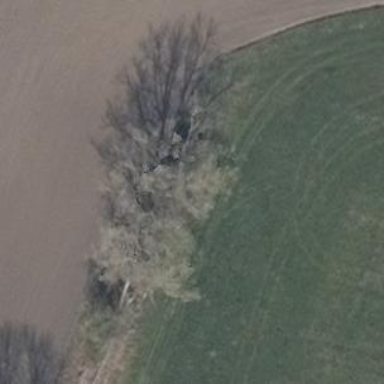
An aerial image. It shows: Hunting stand.